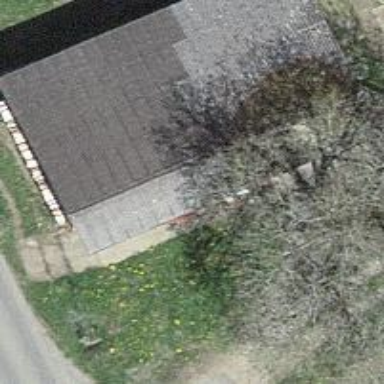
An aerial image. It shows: Shed building.